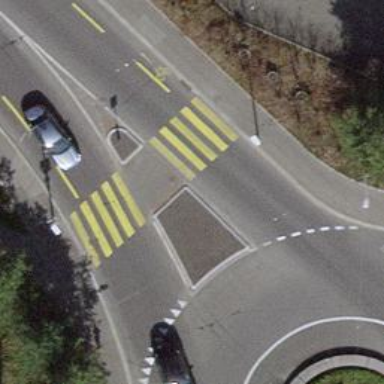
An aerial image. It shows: Marked road crossing with pedestrian island.